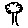
Label: tree